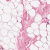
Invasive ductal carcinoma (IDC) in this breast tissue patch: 0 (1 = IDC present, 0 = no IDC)